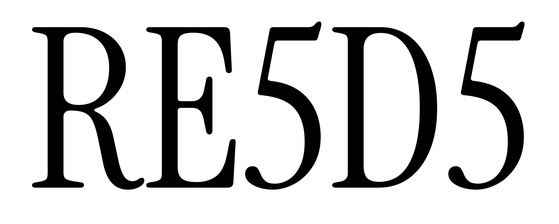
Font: InstrumentSerif-Regular